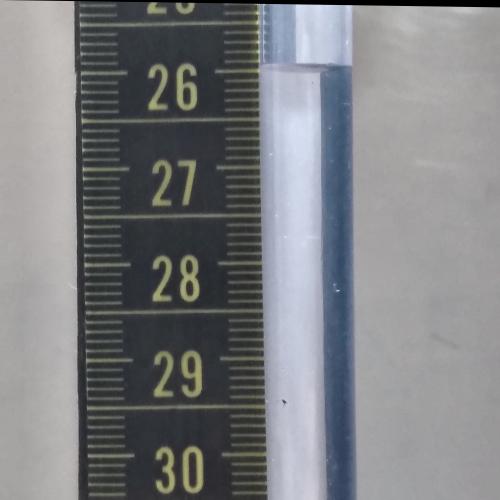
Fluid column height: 26.0 cm